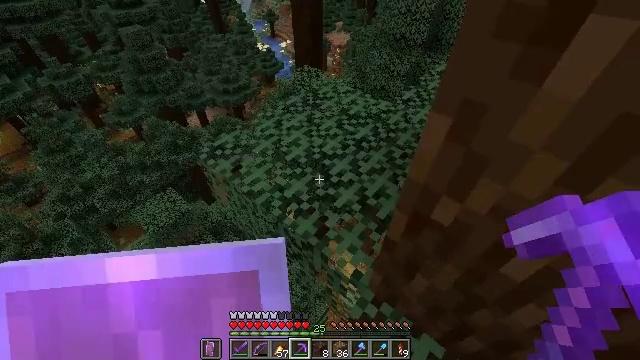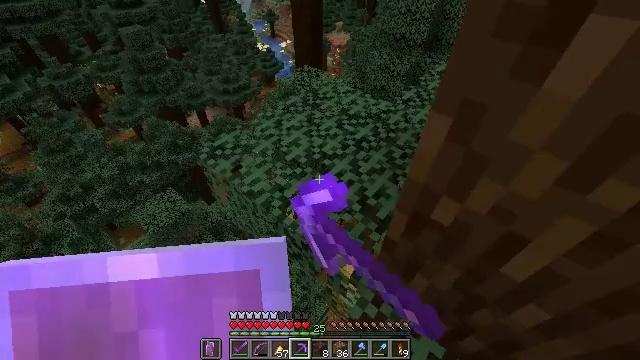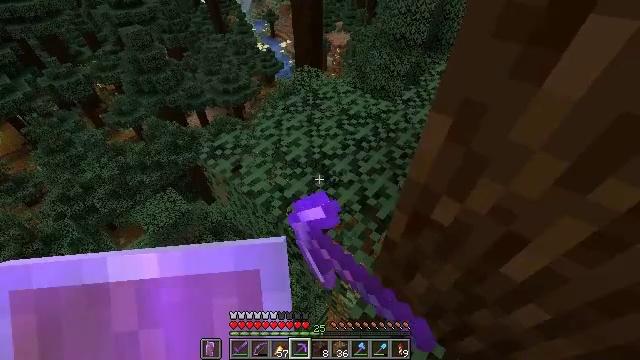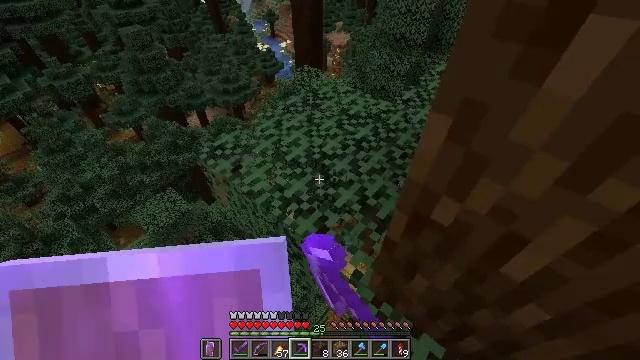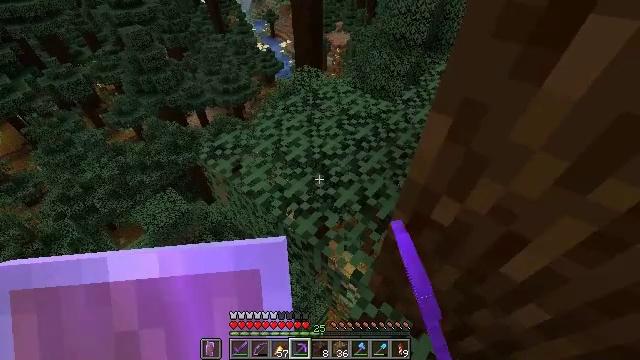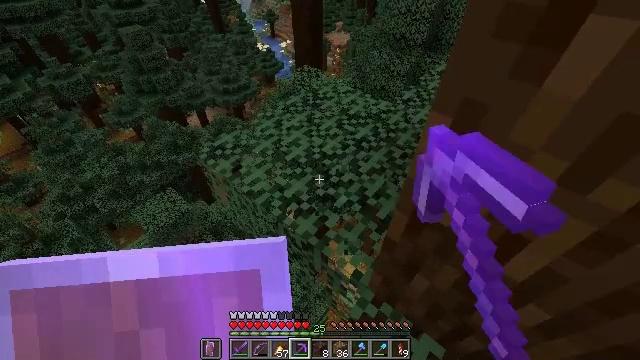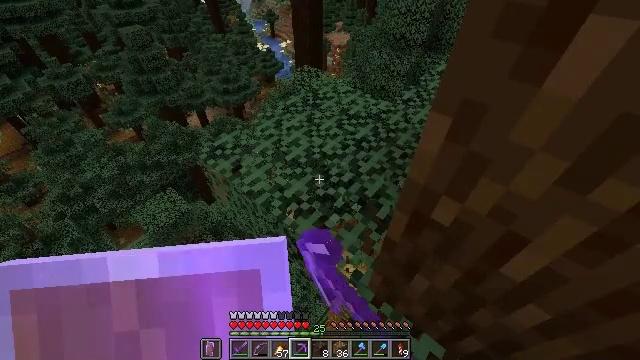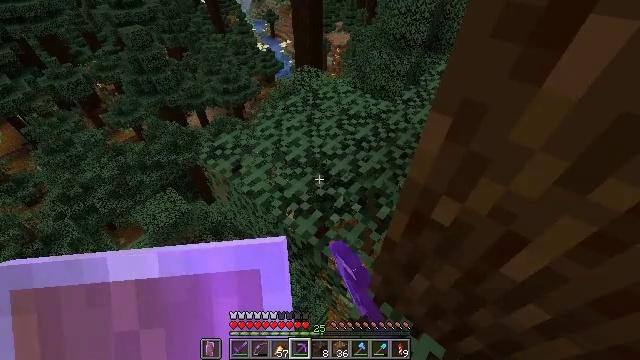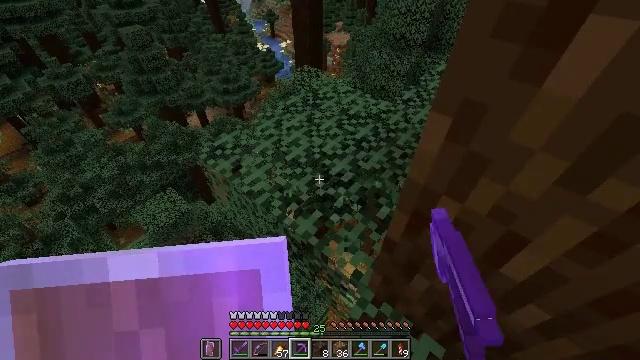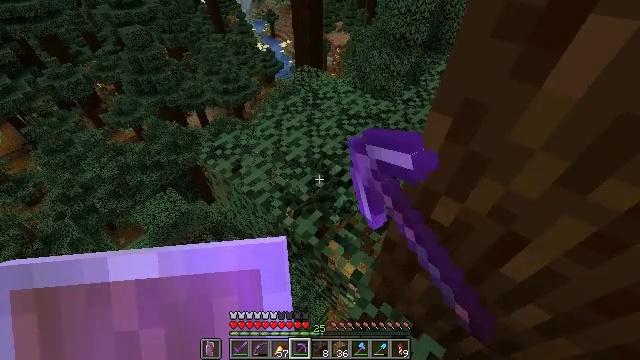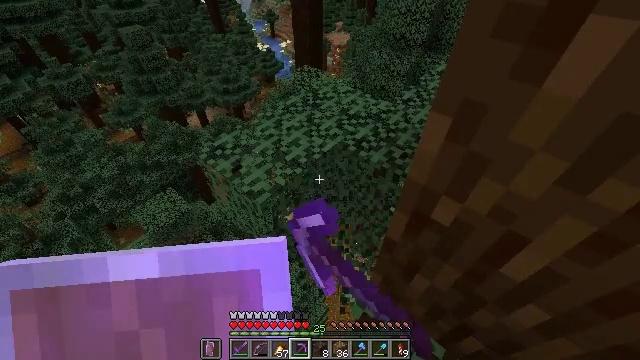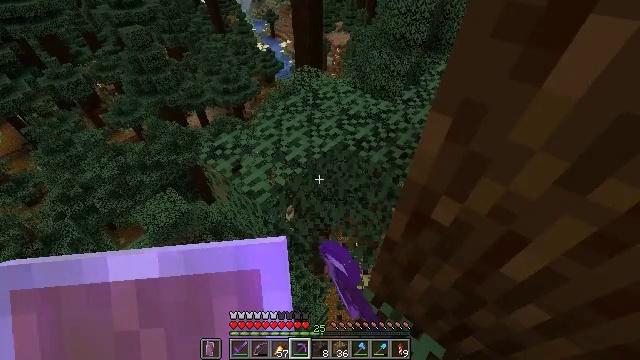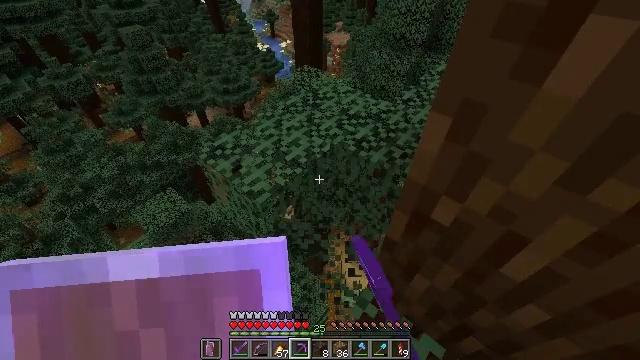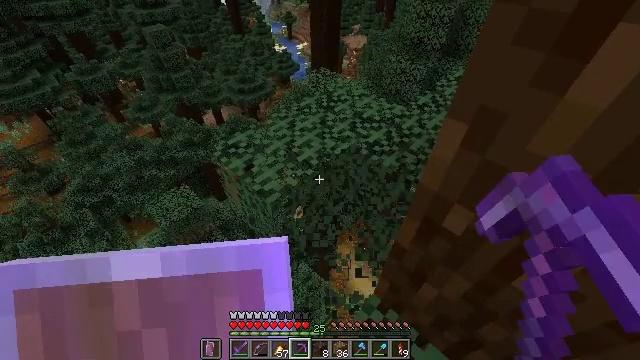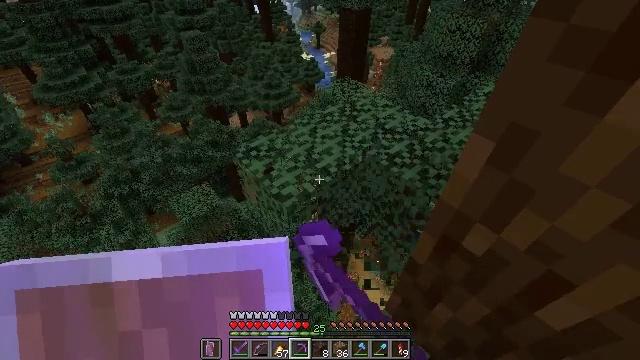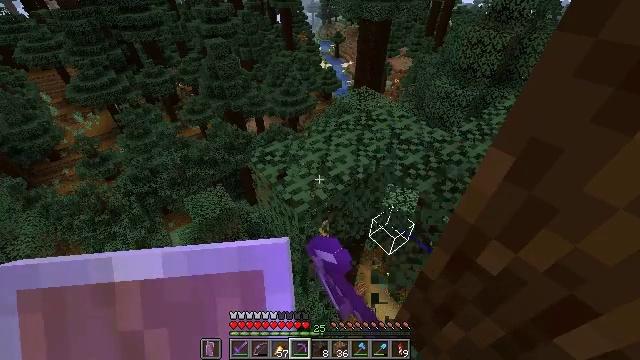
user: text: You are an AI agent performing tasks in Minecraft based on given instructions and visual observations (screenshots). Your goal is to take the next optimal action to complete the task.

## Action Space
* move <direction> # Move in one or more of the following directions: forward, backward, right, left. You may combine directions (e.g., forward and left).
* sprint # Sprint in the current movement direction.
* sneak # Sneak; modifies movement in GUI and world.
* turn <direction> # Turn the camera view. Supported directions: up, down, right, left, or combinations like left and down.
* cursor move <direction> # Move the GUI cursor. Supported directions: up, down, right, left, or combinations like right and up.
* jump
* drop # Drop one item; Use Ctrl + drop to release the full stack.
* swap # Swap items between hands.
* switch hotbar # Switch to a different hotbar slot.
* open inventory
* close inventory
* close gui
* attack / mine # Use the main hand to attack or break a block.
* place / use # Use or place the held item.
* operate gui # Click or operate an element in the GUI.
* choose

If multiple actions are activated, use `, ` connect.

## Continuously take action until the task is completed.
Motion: motion action
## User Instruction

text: Gather spruce leaves to collect foliage.
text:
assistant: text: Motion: attack / mine
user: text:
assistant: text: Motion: attack / mine
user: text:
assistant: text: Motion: attack / mine
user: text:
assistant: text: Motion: attack / mine
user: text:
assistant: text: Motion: attack / mine
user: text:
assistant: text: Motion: attack / mine
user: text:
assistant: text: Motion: attack / mine
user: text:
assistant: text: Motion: attack / mine
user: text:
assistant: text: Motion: attack / mine
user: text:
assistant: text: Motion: attack / mine
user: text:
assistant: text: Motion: attack / mine
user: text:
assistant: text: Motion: attack / mine
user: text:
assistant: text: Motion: turn left, attack / mine
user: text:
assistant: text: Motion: turn left and up, attack / mine
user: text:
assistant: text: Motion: turn left and up, attack / mine
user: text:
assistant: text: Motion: attack / mine
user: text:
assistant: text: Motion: attack / mine
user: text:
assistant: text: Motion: attack / mine
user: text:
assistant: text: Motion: attack / mine
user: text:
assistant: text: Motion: attack / mine
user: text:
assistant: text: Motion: attack / mine
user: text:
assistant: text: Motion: attack / mine
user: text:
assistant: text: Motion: attack / mine
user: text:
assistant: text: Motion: attack / mine
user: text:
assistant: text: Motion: attack / mine
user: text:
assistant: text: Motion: attack / mine
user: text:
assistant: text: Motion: attack / mine